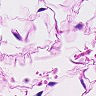
Metastatic tissue present: no